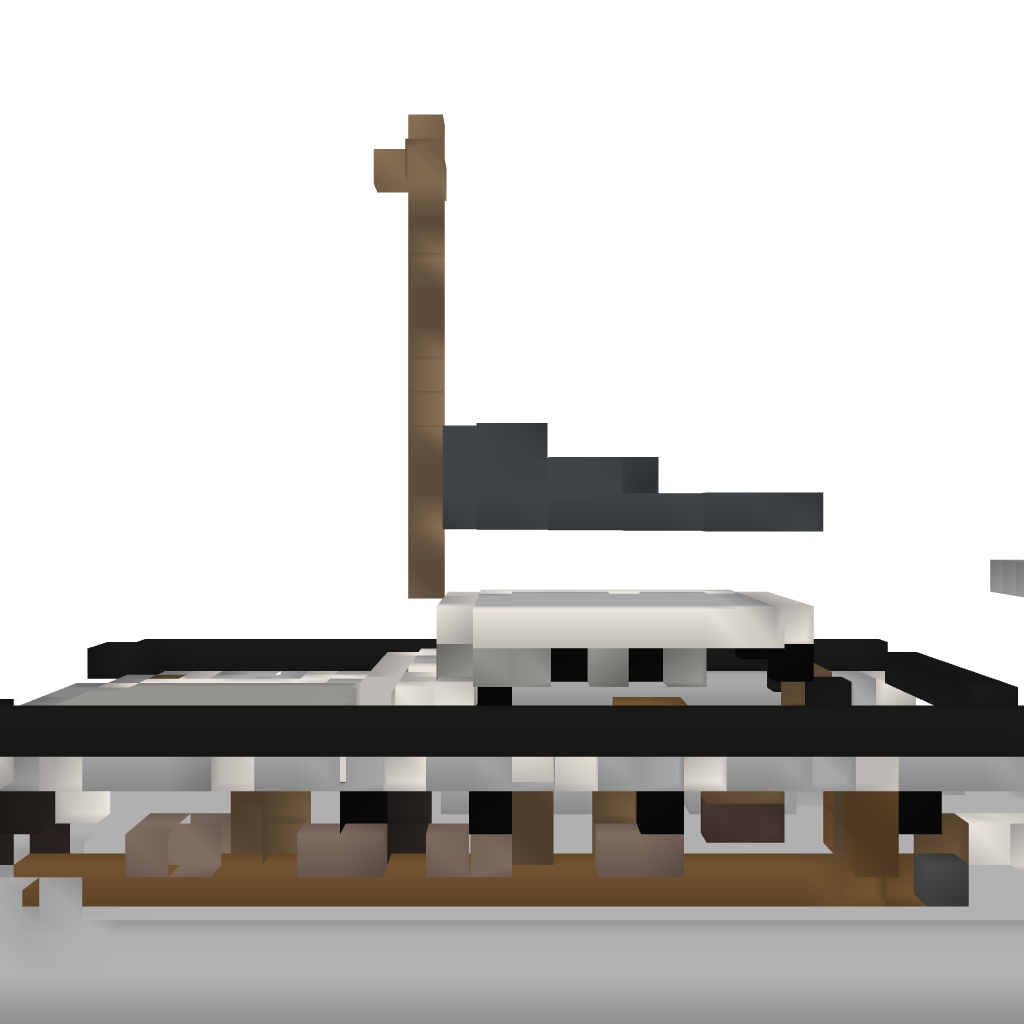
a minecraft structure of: Catameran 2